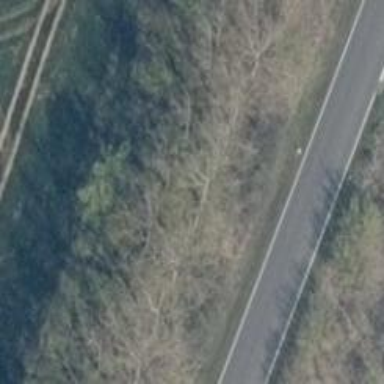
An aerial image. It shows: Row of deciduous broadleaved trees.